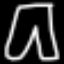
Label: pants